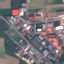
Land use / land cover: Industrial